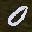
Label: 0